Field crop: maize
Growth stage: 2
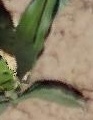
Species: maize